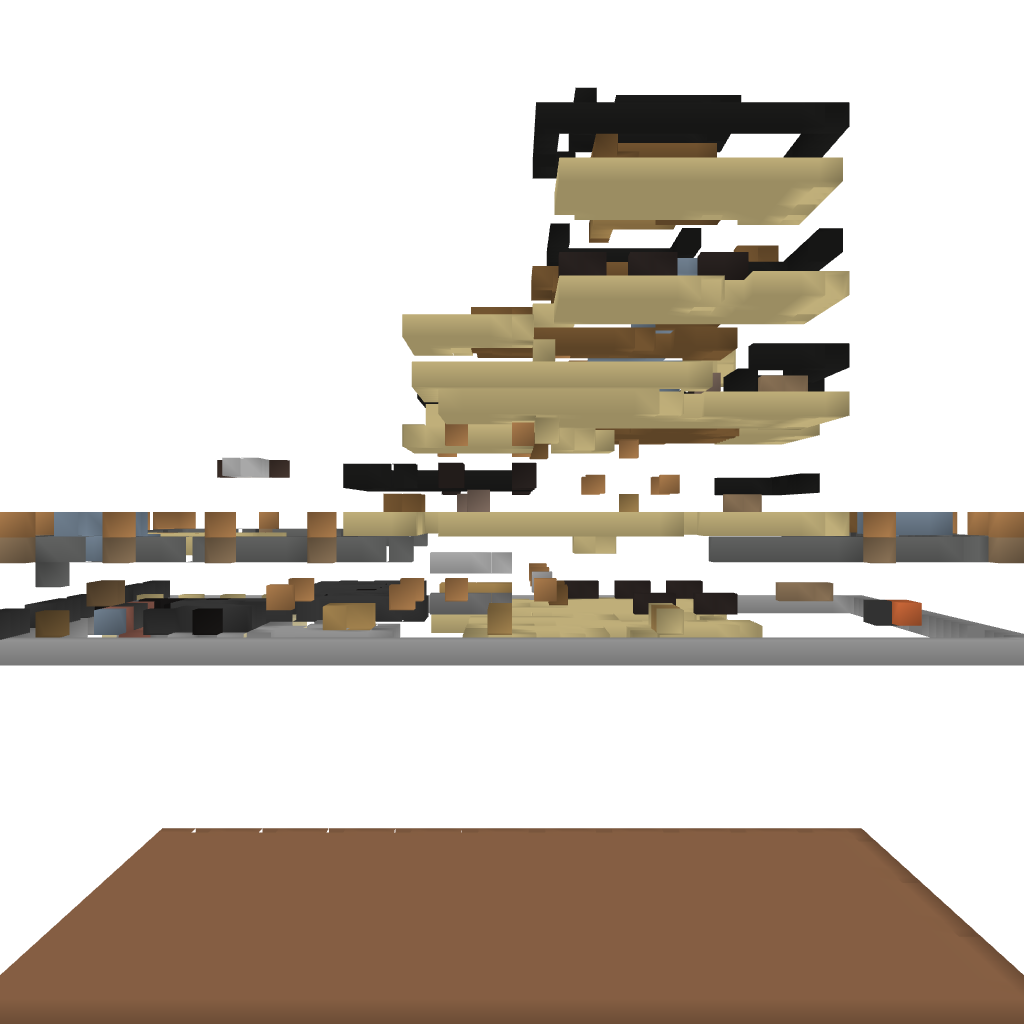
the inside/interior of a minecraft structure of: ModernHouse